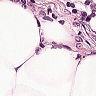
Metastatic tissue present: no